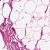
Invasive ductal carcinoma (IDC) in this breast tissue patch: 0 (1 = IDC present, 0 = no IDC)